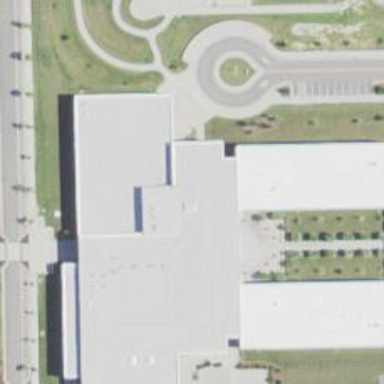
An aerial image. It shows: School building.